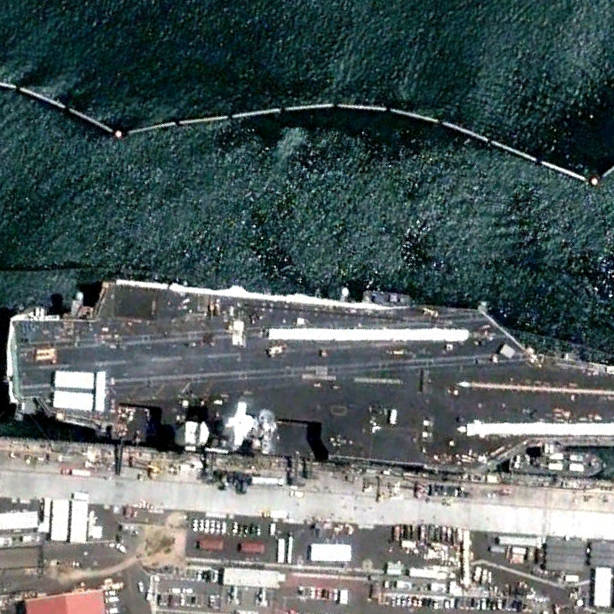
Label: aircraft_carrier